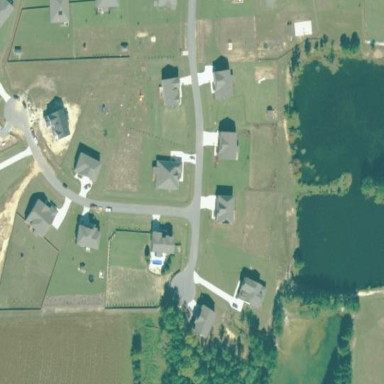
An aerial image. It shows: This residential area consists of single-family homes.